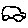
Label: car